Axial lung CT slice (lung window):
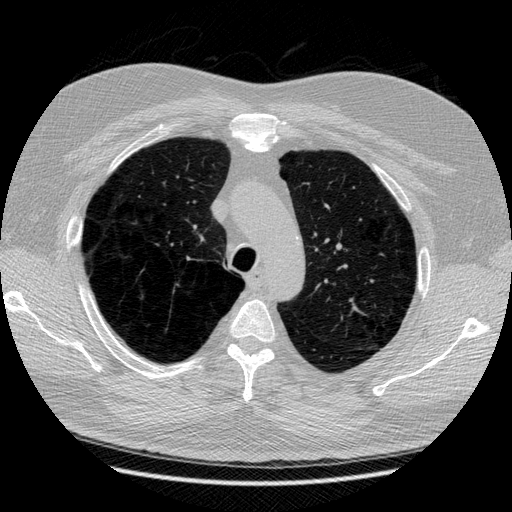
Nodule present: no